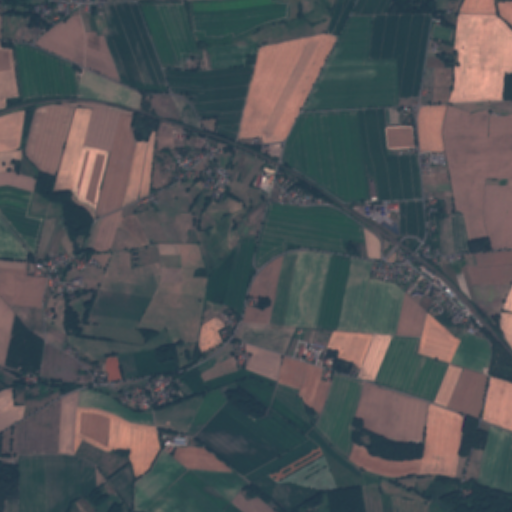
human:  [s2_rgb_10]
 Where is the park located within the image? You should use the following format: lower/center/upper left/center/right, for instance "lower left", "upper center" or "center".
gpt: The park is located in the upper right of the image.
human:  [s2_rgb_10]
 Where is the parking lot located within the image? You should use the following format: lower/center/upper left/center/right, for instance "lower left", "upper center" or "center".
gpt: The parking lot is located in the center right of the image.
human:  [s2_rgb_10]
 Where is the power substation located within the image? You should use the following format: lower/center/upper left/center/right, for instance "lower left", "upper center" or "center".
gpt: The power substation is located in the center right of the image.
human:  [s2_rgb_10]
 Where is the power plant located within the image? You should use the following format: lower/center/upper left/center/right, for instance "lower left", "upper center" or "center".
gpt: There is no power plant in the image.